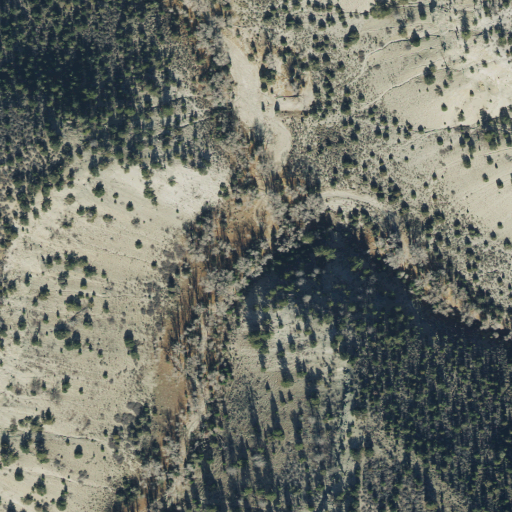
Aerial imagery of valley in Utah named Reserve Canyon containing shrub, evergreen forest, and deciduous forest